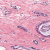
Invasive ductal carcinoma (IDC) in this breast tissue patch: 1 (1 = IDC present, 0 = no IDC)